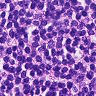
Metastatic tissue present: no